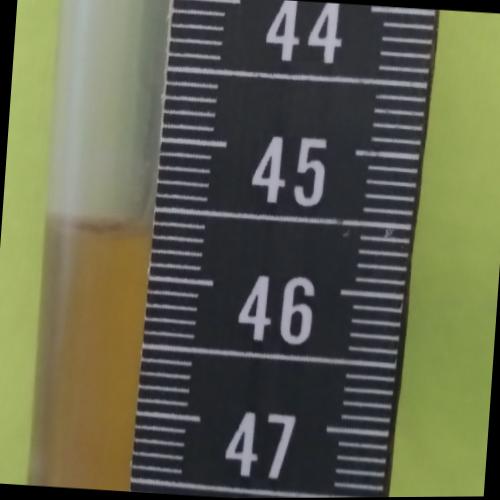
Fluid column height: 45.6 cm